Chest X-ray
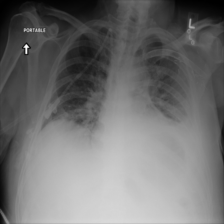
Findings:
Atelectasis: negative
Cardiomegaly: negative
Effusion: positive
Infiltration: negative
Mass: negative
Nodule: negative
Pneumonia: negative
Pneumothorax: negative
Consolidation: negative
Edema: positive
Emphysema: negative
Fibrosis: negative
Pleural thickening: negative
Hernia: negative